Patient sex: F
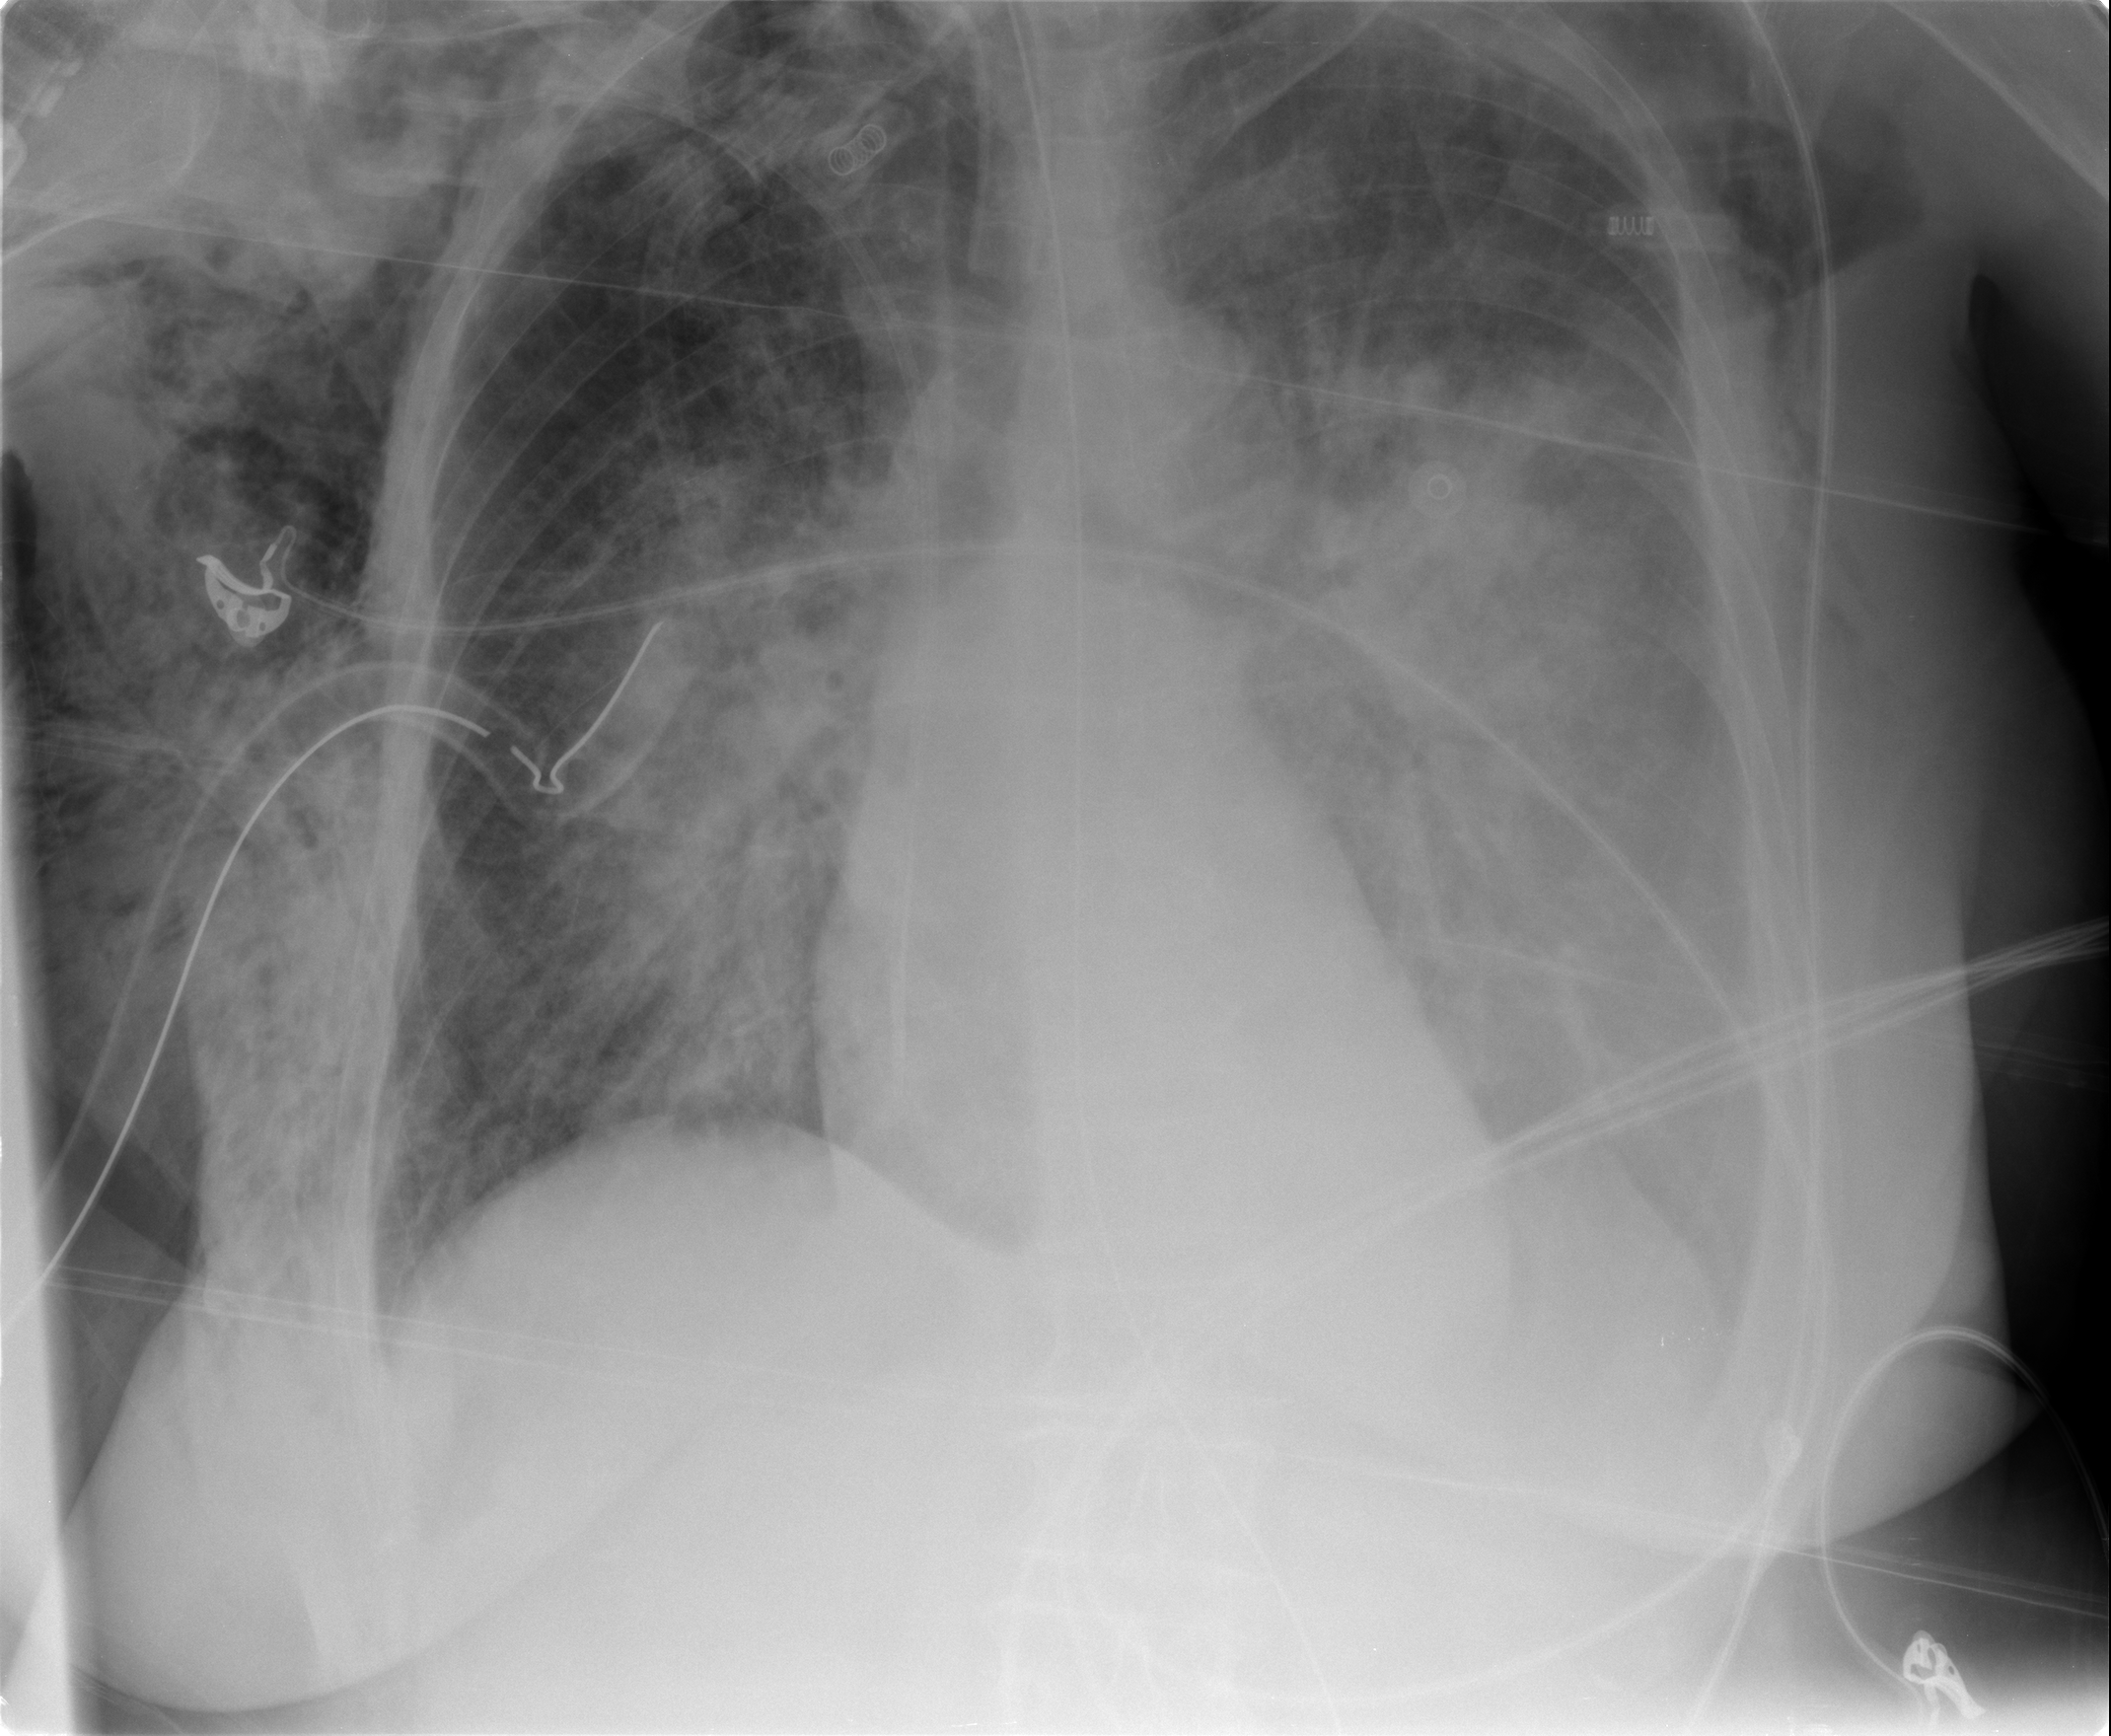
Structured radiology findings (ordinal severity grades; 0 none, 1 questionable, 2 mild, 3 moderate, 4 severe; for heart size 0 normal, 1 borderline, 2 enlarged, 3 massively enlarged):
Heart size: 0
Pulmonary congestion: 3
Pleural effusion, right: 0
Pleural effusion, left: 2
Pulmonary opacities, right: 3
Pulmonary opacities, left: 3
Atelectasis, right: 3
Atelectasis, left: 3